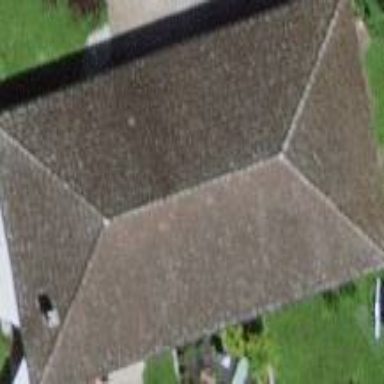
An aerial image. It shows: Building with hipped roof made of tiles. The roof orientation is along the building.